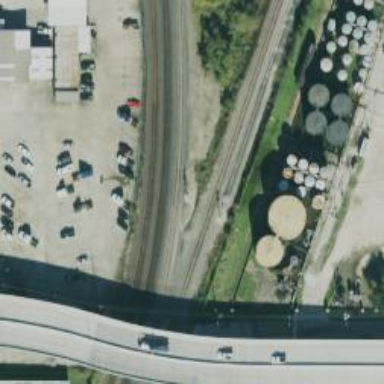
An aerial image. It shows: Abandoned railway siding.